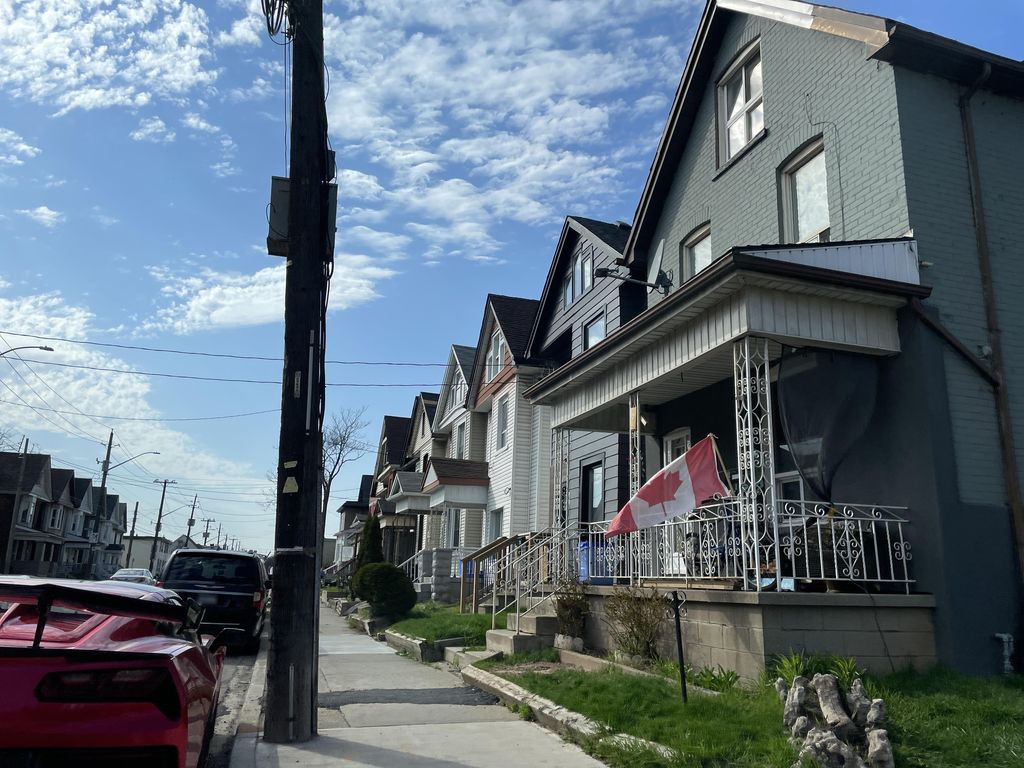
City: hamilton